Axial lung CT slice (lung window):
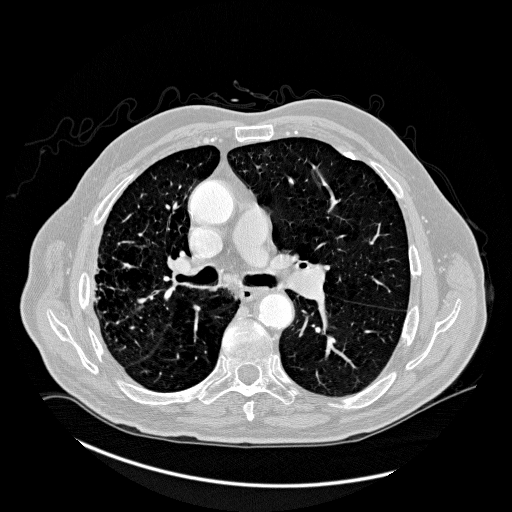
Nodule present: no